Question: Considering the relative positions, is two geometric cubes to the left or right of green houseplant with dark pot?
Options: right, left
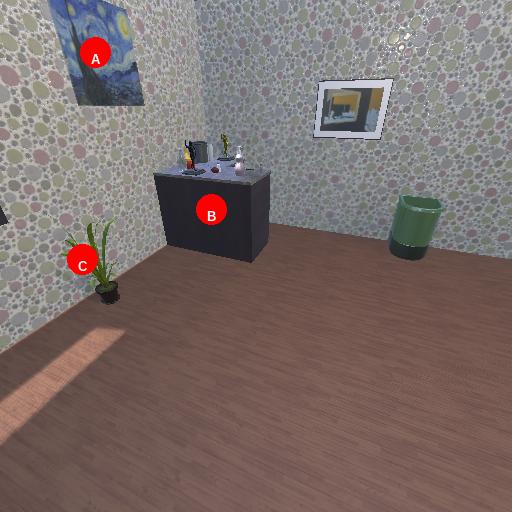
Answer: right